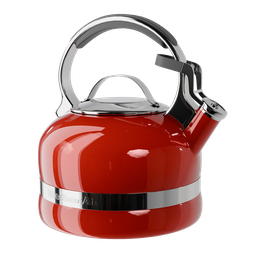
Label: appliances